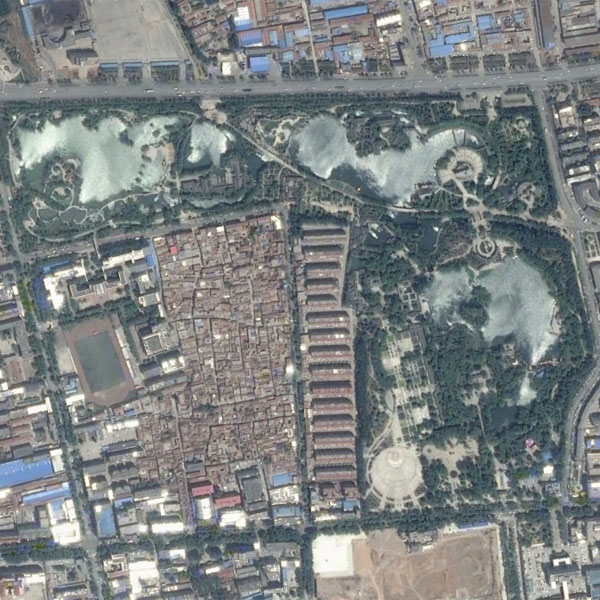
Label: Park